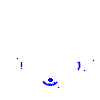
Particle: electron